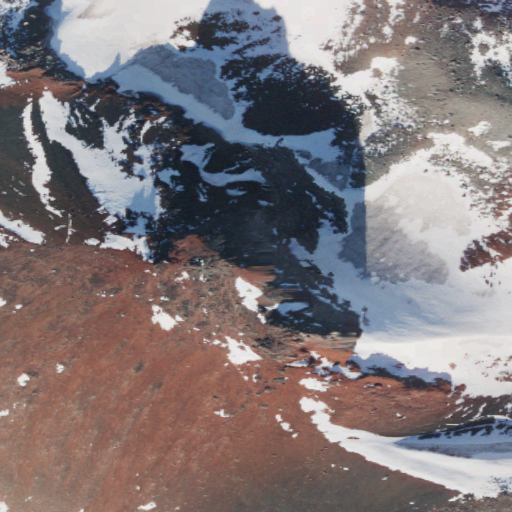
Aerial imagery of mountain in Washington named Observation Rock containing barren land and snow